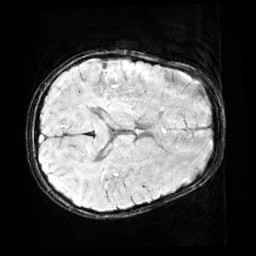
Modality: SWI
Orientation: axial
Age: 9
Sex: female
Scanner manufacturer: siemens
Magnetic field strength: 3 T
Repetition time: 0.027 s
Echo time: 0.02 s